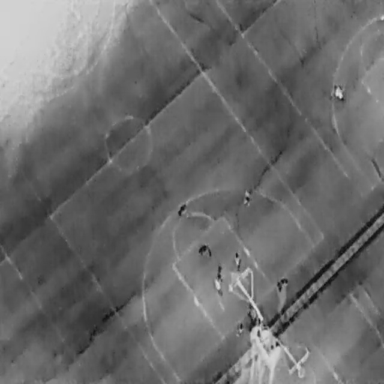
There are seven People in the infrared image.